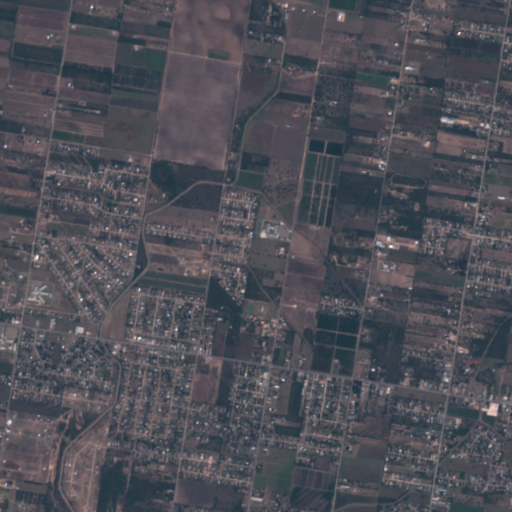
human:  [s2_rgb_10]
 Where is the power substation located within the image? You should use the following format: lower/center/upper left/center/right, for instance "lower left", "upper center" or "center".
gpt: The power substation is located in the lower right of the image.
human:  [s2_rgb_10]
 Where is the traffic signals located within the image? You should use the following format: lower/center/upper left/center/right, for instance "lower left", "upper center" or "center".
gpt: The traffic signals is located in the lower right of the image.
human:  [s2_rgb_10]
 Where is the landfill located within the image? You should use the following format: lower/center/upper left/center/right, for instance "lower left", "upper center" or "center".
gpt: There is no landfill in the image.